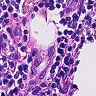
Metastatic tissue present: no